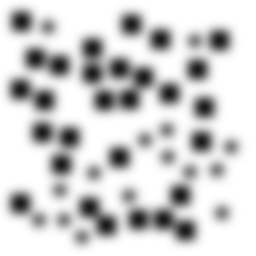
Squares: 29
Triangles: 0
Stars: 15
Total shapes: 44